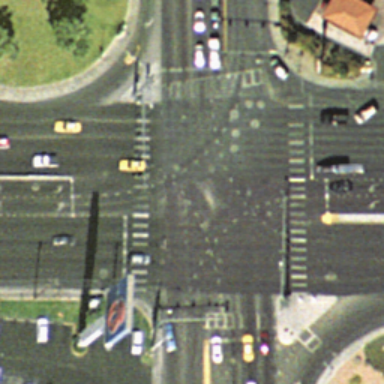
An intersection with many cars on the road .